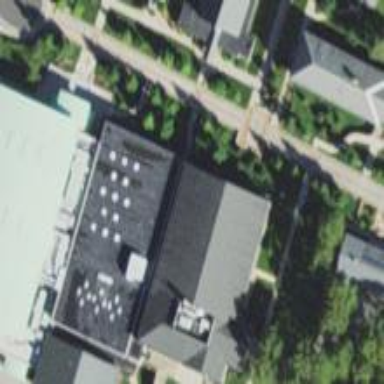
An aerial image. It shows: Sports center building.